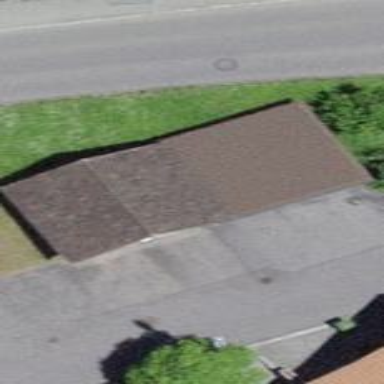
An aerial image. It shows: Garage building.